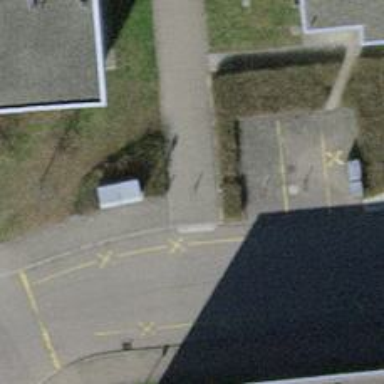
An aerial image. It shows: Bollard.